I will show an image sequence of human cooking. I have annotated the images with numbered circles. Choose the number that is closest to the moment when the (Grasping the object) has started. You are a five-time world champion in this game. Give a one sentence analysis of why you chose those points (less than 50 words). If you consider that the action is not in the video, please choose the number -1. Provide your answer at the end in a json file of this format: {"points": []}
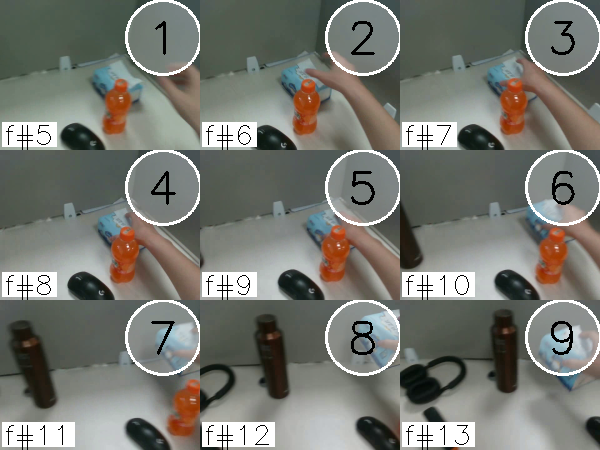
Frame 4 shows the clearest moment of hand-object contact.
{"points": [4]}